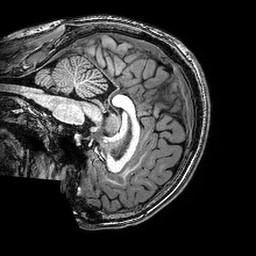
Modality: T1w
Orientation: sagittal
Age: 23
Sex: male
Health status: healthy
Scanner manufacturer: philips
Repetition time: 0.00833 s
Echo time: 0.00383 s